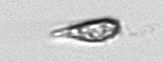
Label: Euglena